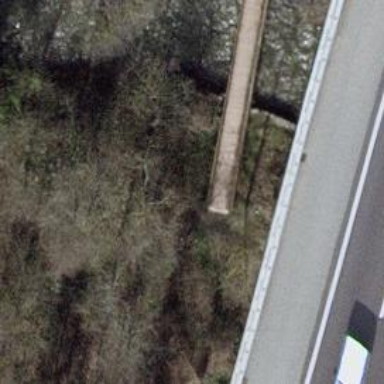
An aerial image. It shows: Paved path on bridge.